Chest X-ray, AP view. Patient: 10 years old, sex M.
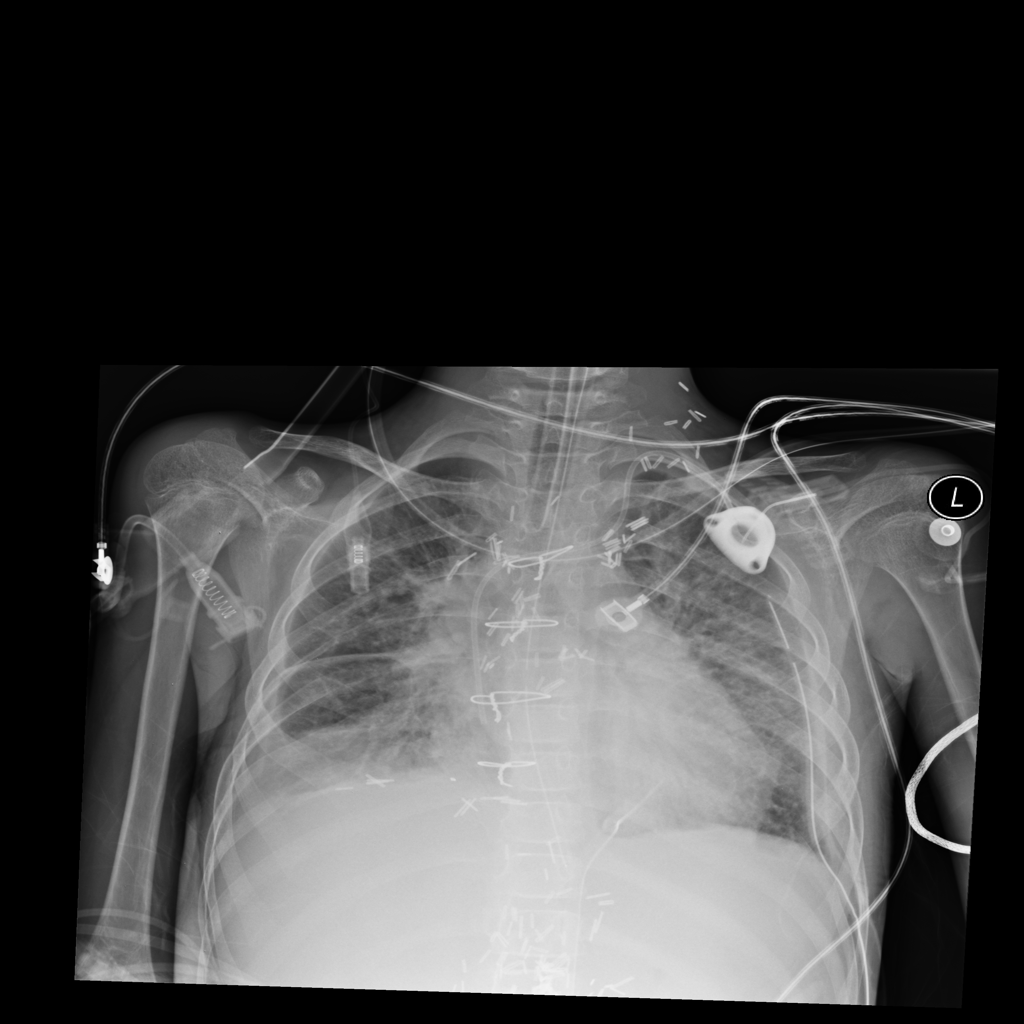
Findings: Effusion, Infiltration